Interaction volume radius: 5 \u00c5
Interaction volume height: 15 \u00c5
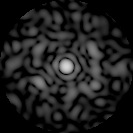
Disorder parameter: 0.8454